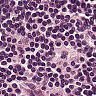
Metastatic tissue present: no